Field crop: maize
Growth stage: 2
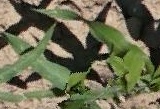
Species: maize